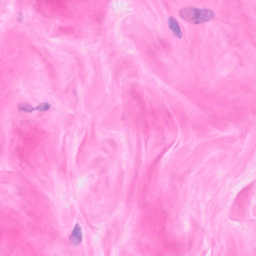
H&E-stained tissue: Breast